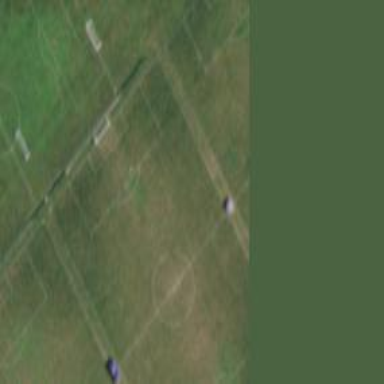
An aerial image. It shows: Soccer pitch for outdoor sports and leisure activities.